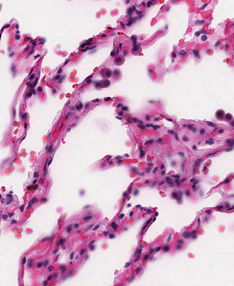
Tumor epithelial tissue: no
Tumor-associated stroma tissue: no
Normal tissue: yes